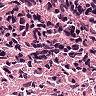
Metastatic tissue present: no